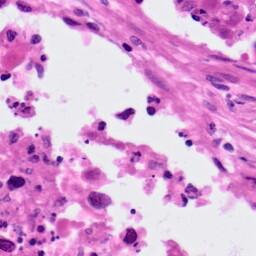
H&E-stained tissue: Lung